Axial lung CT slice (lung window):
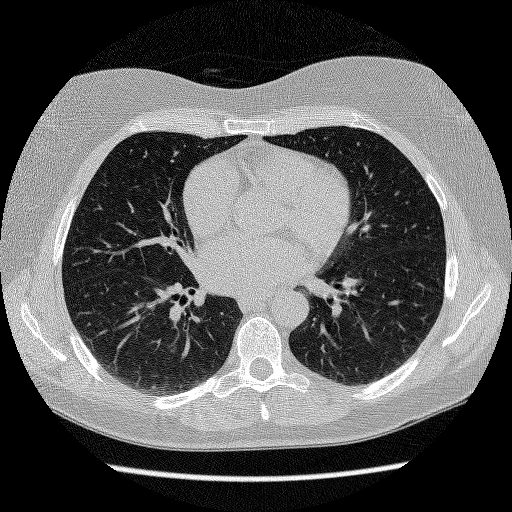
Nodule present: no